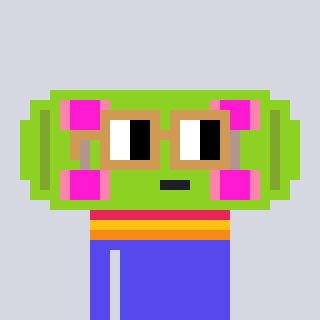
a pixel art character with square brown glasses, a skateboard-shaped head and a computerblue-colored body on a cool background